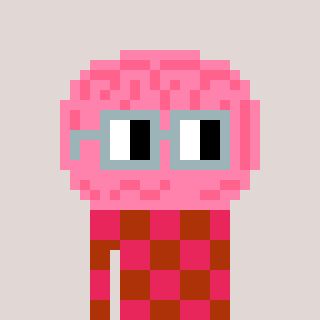
a pixel art character with square dark gray glasses, a brain-shaped head and a hotbrown-colored body on a warm background